Field crop: maize
Growth stage: 2
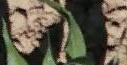
Species: maize